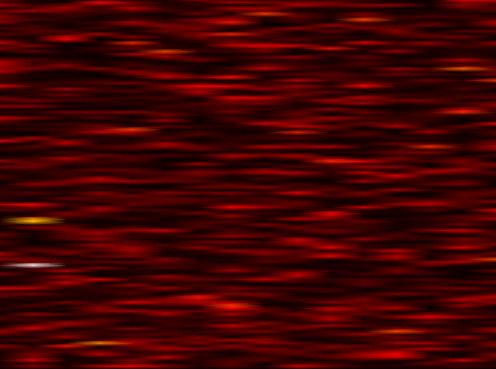
Label: OFDM